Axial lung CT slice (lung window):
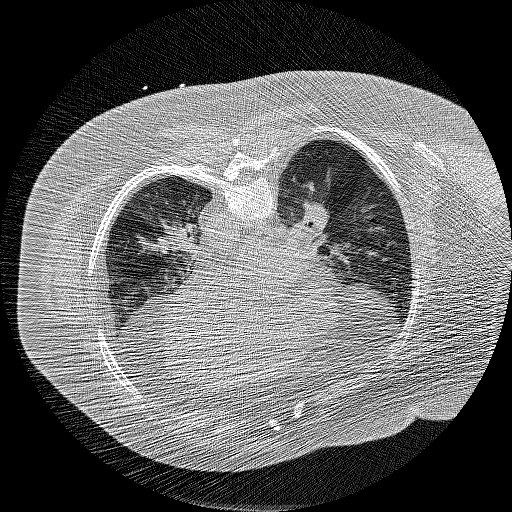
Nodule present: no